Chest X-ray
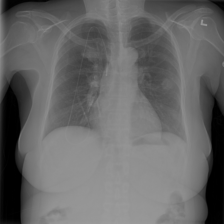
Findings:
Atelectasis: negative
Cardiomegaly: negative
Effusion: negative
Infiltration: negative
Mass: negative
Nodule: negative
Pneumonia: negative
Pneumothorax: negative
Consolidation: negative
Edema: negative
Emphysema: negative
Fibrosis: negative
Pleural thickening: negative
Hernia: negative